Interaction volume radius: 5 \u00c5
Interaction volume height: 40 \u00c5
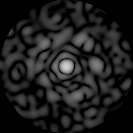
Disorder parameter: 0.8147